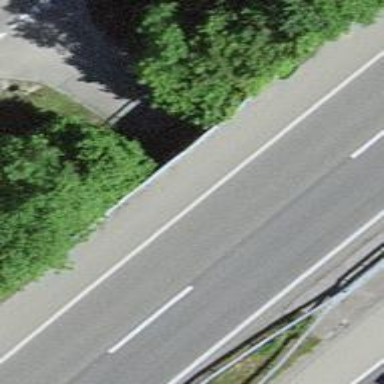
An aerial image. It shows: Asphalt path that goes through tunnel.